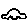
Label: car